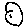
Label: smiley face